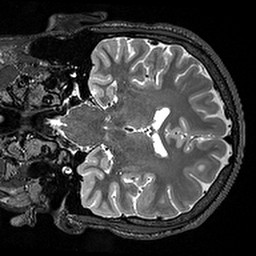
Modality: T2w
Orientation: coronal
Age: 18
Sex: male
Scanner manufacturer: siemens
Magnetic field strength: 3 T
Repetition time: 3.2 s
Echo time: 0.567 s